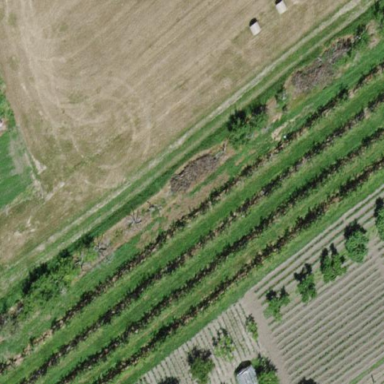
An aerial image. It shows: Orchard.